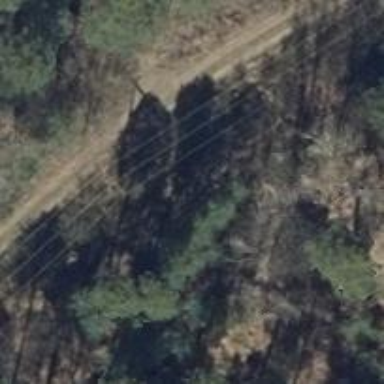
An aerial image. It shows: Power pole.